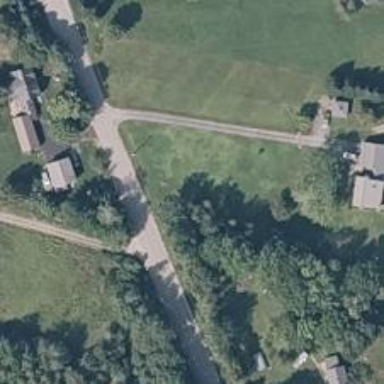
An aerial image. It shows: Residential road.